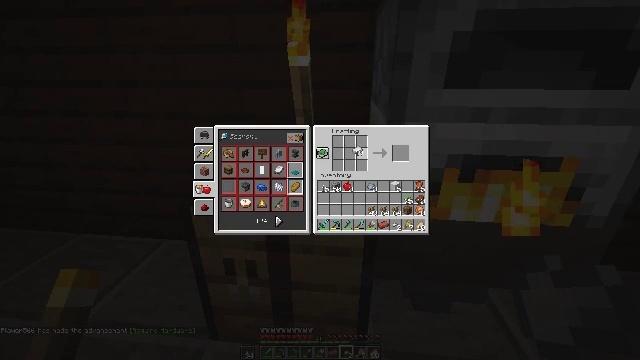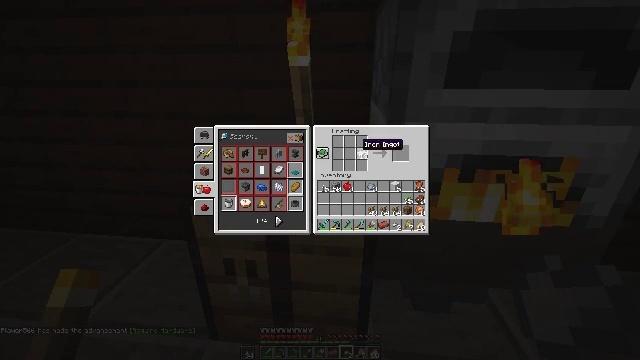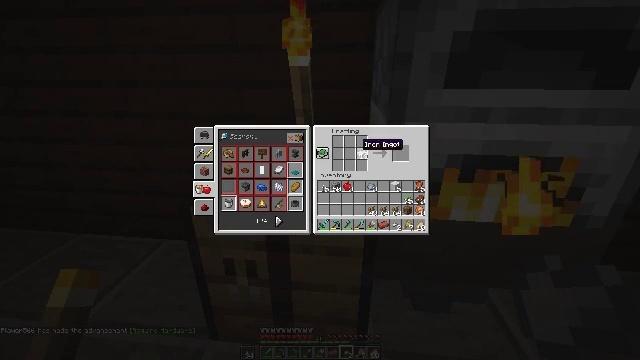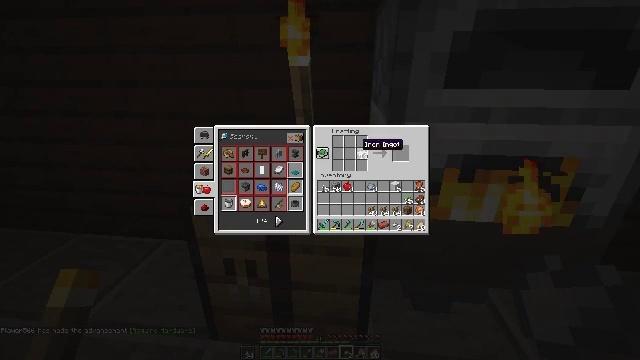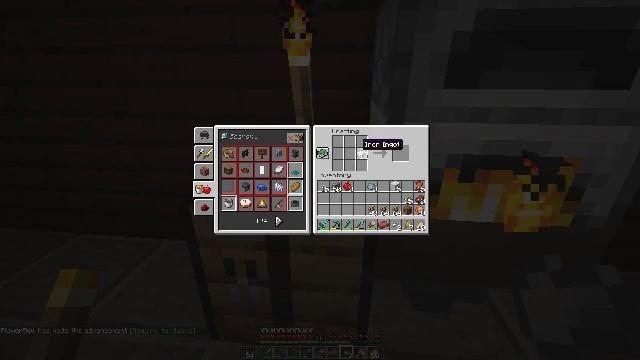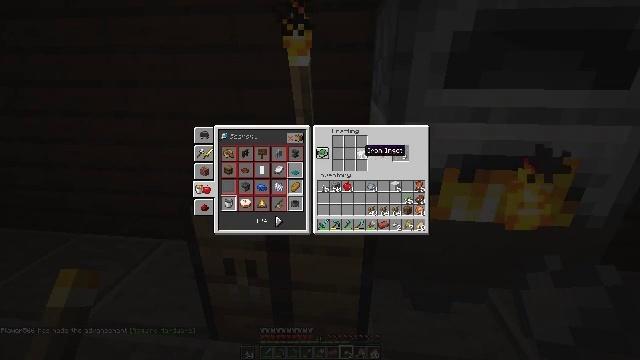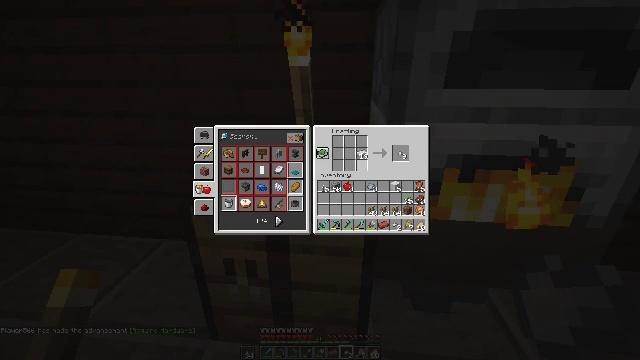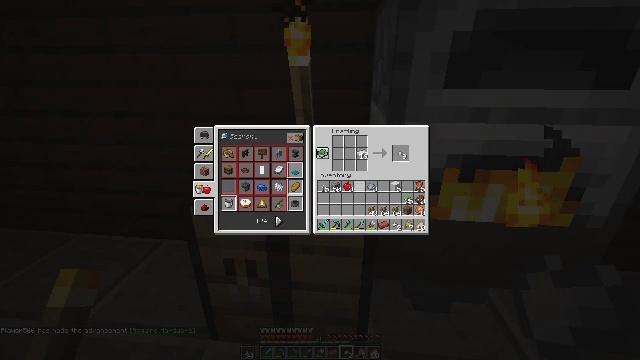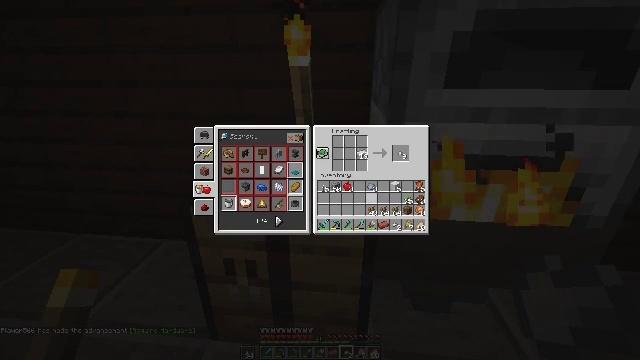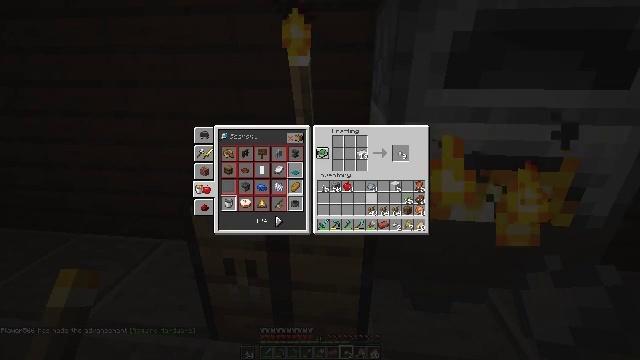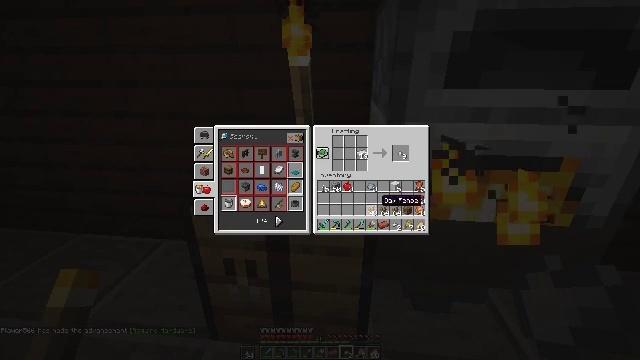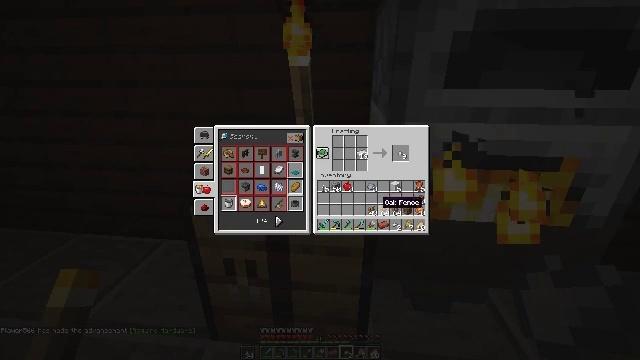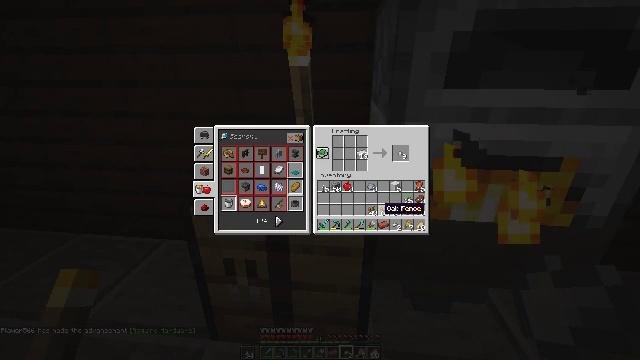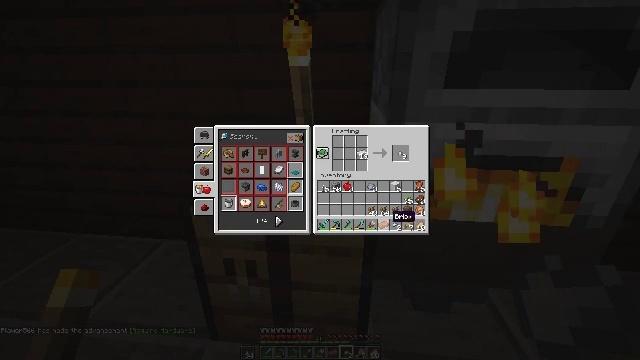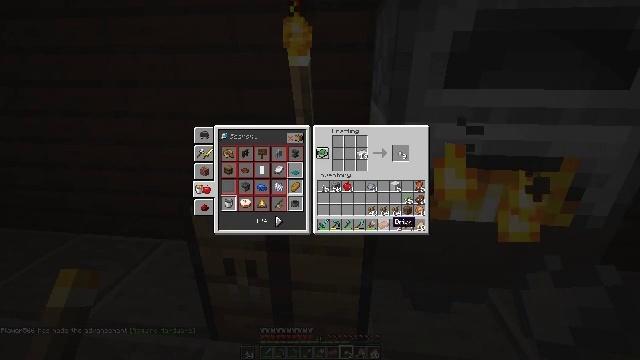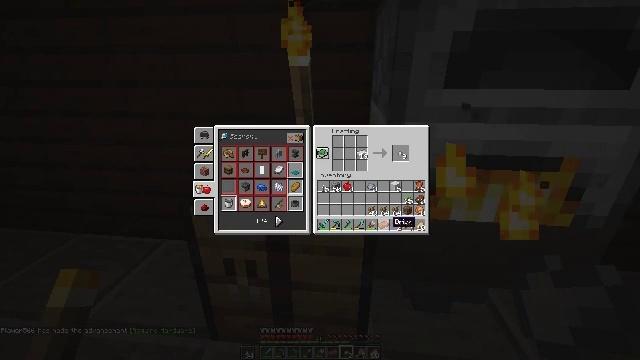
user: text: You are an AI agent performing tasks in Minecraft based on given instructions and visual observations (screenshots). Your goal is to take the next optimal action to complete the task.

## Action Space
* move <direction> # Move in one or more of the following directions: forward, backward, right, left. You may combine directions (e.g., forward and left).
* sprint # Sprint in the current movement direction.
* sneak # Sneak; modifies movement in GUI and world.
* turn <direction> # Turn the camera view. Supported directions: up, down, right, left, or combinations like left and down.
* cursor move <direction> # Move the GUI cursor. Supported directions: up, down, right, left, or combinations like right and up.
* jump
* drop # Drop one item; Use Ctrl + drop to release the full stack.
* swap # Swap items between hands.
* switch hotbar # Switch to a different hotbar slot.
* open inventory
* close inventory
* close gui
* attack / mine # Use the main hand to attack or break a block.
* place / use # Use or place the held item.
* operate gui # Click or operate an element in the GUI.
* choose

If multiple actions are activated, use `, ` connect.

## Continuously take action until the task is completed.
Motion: motion action
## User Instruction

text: Create iron nugget from iron ingot.
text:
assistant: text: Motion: no_op
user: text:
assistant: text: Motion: no_op
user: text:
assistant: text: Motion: no_op
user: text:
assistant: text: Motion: no_op
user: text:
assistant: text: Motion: turn down
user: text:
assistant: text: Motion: turn right and down
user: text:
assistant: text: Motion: turn down
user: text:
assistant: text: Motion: turn down
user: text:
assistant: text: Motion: turn right and down
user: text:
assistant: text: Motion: turn down
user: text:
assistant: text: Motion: no_op
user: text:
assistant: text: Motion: turn down
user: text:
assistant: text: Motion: turn right and down
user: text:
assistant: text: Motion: turn down
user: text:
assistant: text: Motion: no_op
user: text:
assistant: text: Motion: no_op
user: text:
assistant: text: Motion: no_op
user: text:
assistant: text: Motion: turn right, attack / mine
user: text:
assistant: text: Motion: attack / mine
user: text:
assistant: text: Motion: no_op
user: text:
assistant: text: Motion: no_op
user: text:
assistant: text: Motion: turn up
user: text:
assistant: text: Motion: no_op
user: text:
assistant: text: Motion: no_op
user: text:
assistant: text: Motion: no_op
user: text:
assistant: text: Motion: turn left and up
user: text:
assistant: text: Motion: no_op
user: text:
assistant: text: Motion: no_op
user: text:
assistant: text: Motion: no_op
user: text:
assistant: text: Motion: no_op